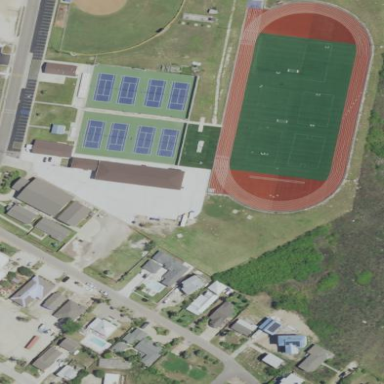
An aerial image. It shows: Athletic track located in leisure land area.